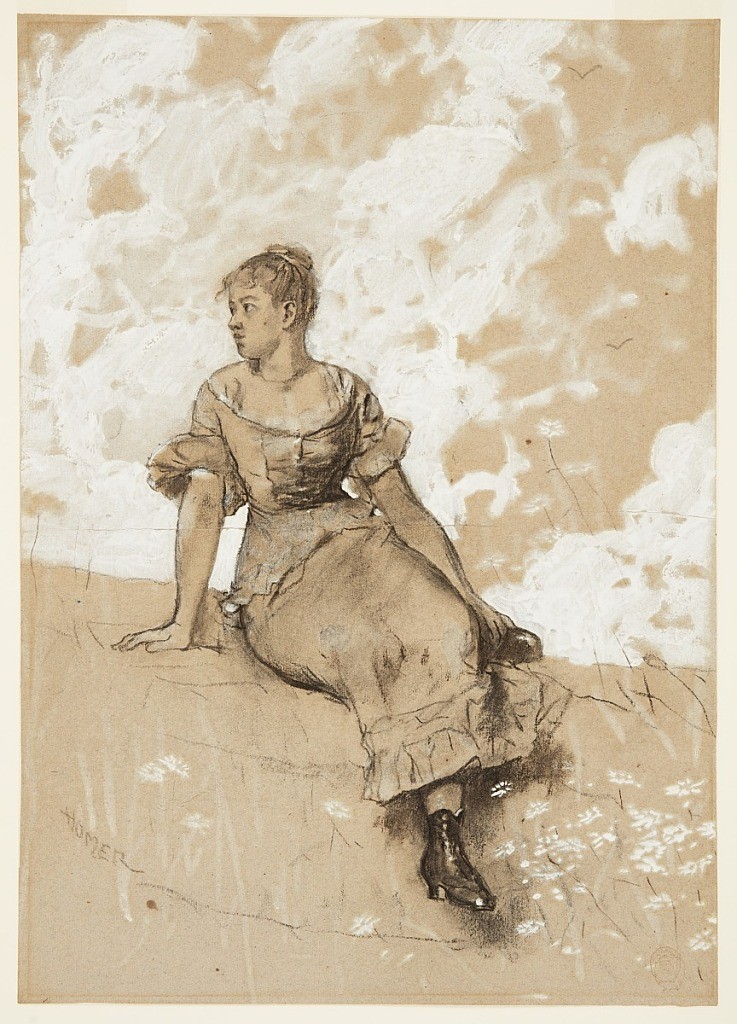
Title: Seated Girl
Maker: Winslow Homer, American, 1836–1910
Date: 1880
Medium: Black chalk, brush and white gouache on light-brown laid paper
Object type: Drawing
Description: Young woman seated on a wall, facing towards left, with white flowers lower right. Clouds in background.